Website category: university
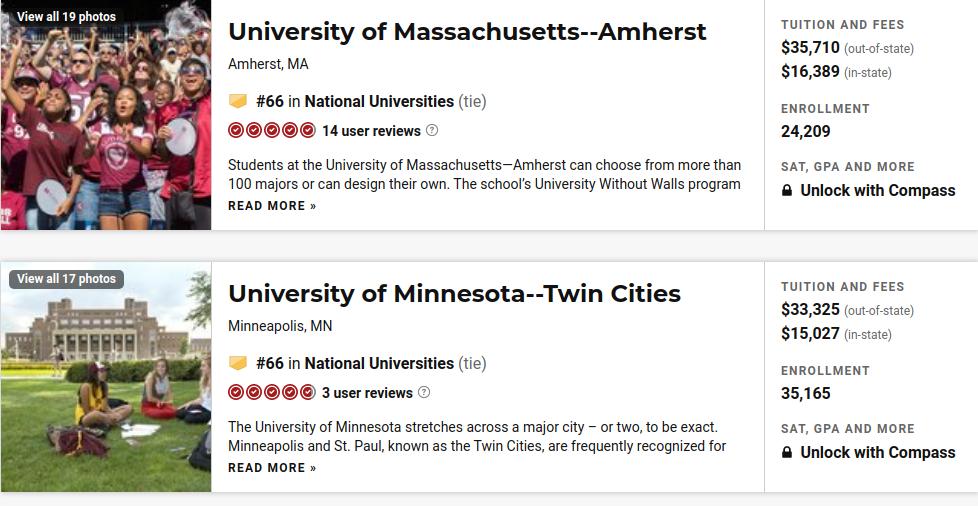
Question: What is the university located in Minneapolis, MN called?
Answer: University of Minnesota--Twin Cities

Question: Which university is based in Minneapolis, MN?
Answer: University of Minnesota--Twin Cities

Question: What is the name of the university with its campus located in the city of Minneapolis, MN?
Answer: University of Minnesota--Twin Cities